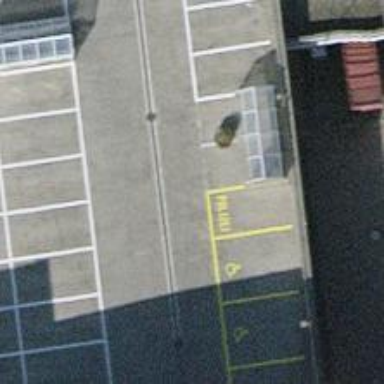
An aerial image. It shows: Charging station.